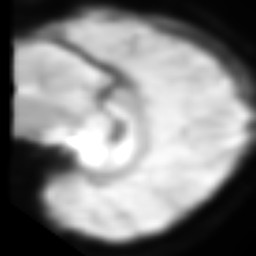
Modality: T1w
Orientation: sagittal
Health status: healthy
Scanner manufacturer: siemens
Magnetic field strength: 3 T
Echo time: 0.00298 s